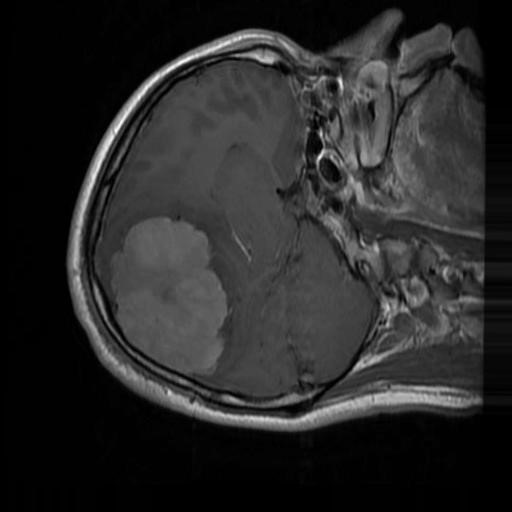
Label: brain_menin